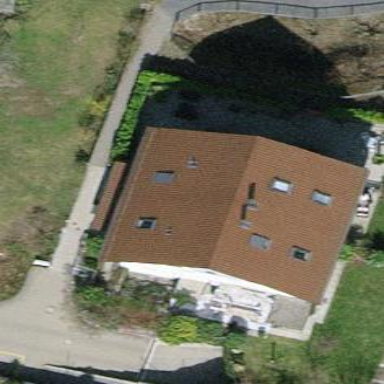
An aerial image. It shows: Building with tiled roof.